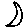
Label: moon